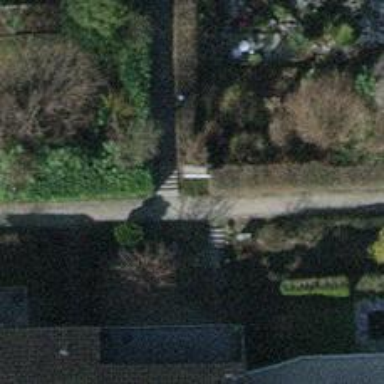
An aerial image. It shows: Hedge acting as barrier.